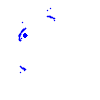
Particle: electron